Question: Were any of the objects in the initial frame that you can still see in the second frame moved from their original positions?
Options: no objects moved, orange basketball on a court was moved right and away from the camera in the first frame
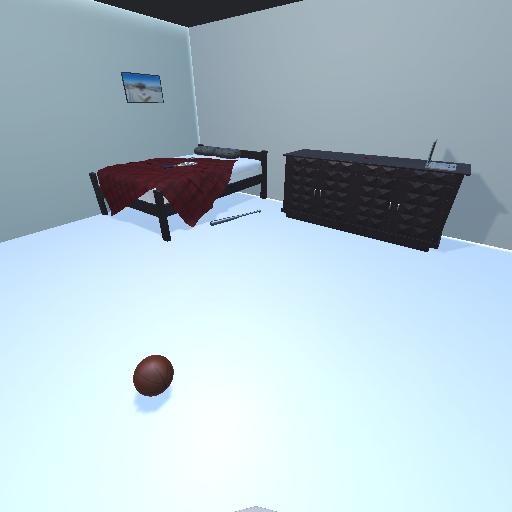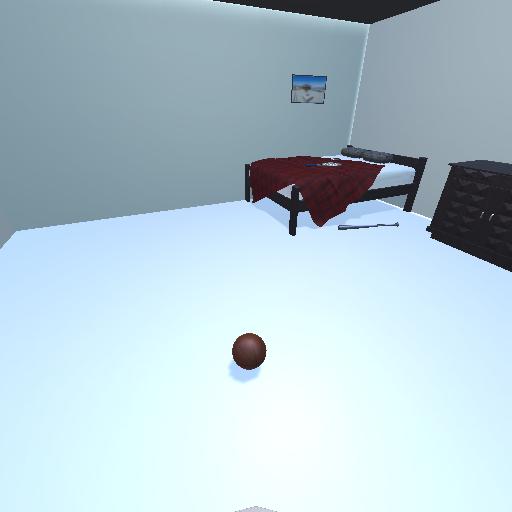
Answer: no objects moved